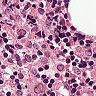
Metastatic tissue present: no